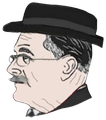
Label: 4_Yes_Chad